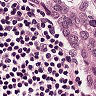
Metastatic tissue present: yes